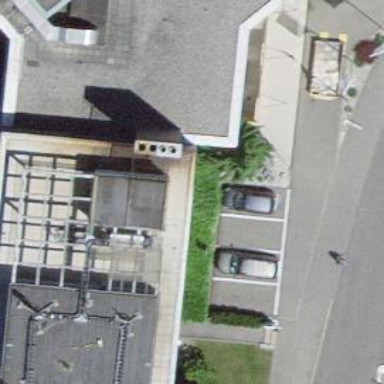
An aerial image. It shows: Building with flat roof.